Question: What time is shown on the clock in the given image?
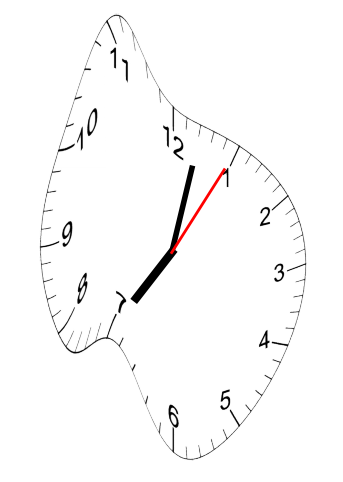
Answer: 07:02:05